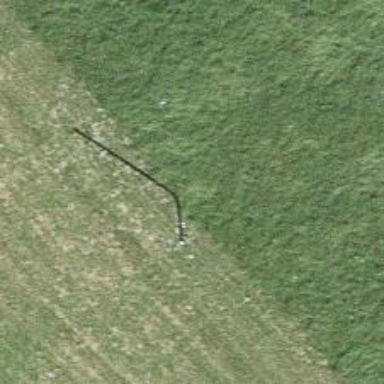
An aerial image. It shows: Power pole.